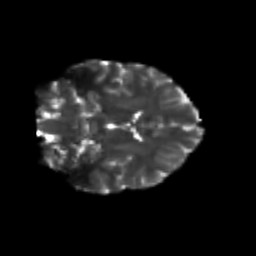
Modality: T2w
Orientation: coronal
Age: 28
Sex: female
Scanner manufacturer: siemens
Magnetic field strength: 3 T
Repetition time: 3.5 s
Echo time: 0.113 s